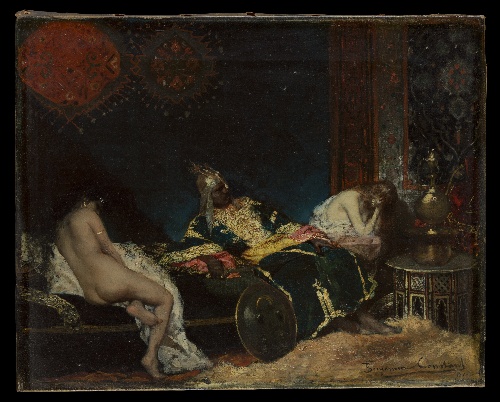
Title: Scene in a Harem (Un Envoi de Serbie)
Artist: Benjamin-Constant (Jean-Joseph-Benjamin Constant)
Artist bio: French, Paris 1845–1902 Paris
Date: 1876
Object type: Painting
Classification: Paintings
Medium: Oil on canvas
Dimensions: 12 1/4 x 15 1/2 in. (31.1 x 39.4 cm)
Department: European Paintings
Credit line: Gift of Kenneth Jay Lane, 2017
Accession year: 2017
Repository: Metropolitan Museum of Art, New York, NY
Tags: Men|Women|Female Nudes|Orientalist